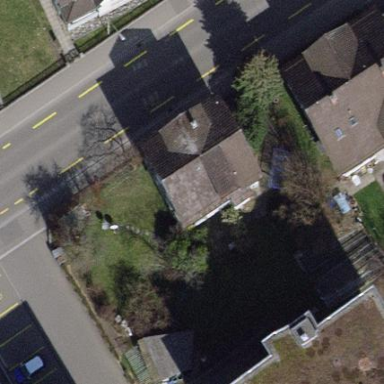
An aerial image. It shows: Gabled roofed house.